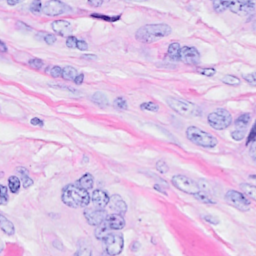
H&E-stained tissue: Breast